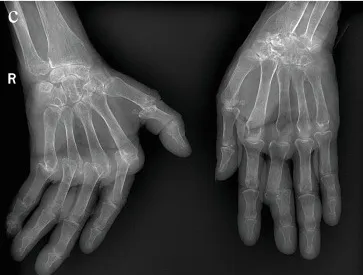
Family tree of the patient and imaging features. The bone density of both hands and wrists decreased; the left radiocarpal joint space disappeared; the metacarpophalangeal joint and interphalangeal joint space of both hands narrowed, and the joint surface hardened and rough; dislocation of the metacarpophalangeal joint of the right hand and proximal interphalangeal joint of the left middle finger (c).
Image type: radiology (x_ray)